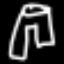
Label: pants